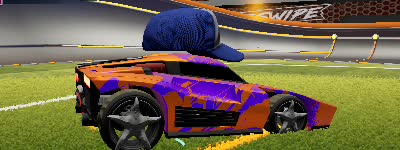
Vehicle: breakout